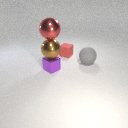
small purple metal cube to the left of large gray rubber sphere